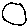
Label: circle